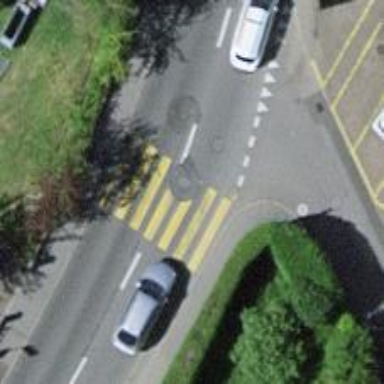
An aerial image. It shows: Kerb barrier.